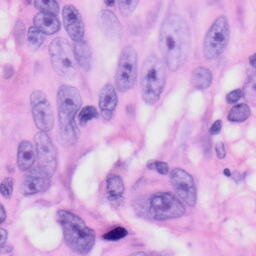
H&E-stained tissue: Skin